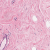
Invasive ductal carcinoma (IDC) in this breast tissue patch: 0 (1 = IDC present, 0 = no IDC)